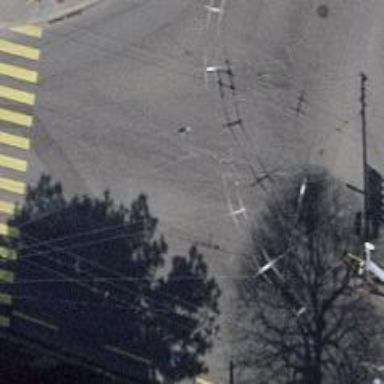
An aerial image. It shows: Road with traffic signals.